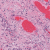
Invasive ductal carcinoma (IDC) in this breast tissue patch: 1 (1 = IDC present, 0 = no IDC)